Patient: sex M, age 51
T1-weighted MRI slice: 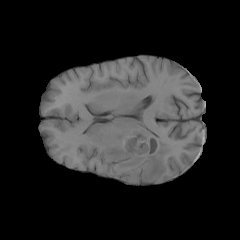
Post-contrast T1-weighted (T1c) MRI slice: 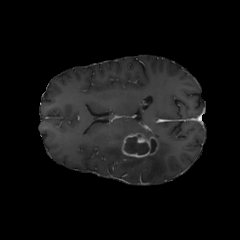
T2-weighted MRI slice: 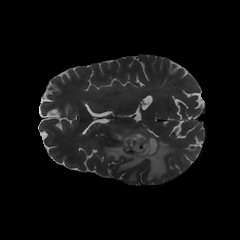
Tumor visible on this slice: yes
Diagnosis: Glioblastoma, IDH-wildtype
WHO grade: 4